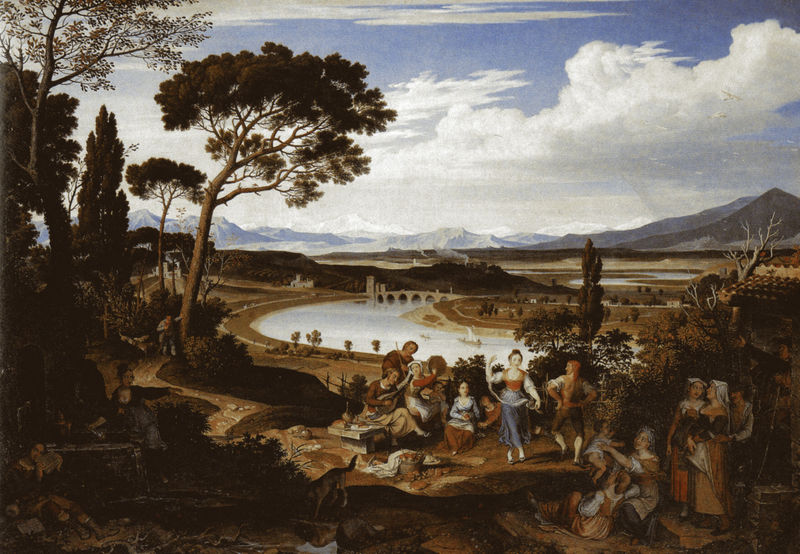
Titel: Tiberlandschaft mit fröhlichen Landleuten
Künstler: Joseph Anton Koch
Standort: Basel
Institution: Kunstmuseum
Schlagwörter: baum, berg, blau, blätter, dunkel, gemälde, gruppe, himmel, laub, mann, schatten, wasser, weiß, wolken, bäume, fluss, frauen, grün, landschaft, menschen, ocker, sitzen, stadt, teich, ufer, äste, braun, frau, grau, hell, hintergrund, kleid, kleider, licht, männer, schwarz, gras, haus, hund, park, rot, schirm, schnee, weg, wiese, wolke, beige, fest, gesellschaft, tanz, feier, barock, stein, ast, ferne, horizont, natur, stamm, zweige, brücke, gewässer, boden, decke, familie, kind, blatt, instrumente, musik, musiker, tanzen, tal, wald, anhöhe, bauern, brunnen, kinder, landleben, turm, garten, kopfbedeckung, schiffe, biegung, italien, süden, bäuerinnen, berge, gebirge, naiv, ausflug, idylle, pause, picknick, rast, platz, strom, essen, kopftuch, bögen, spiel, idyll, zypresse, lichtung, hauben, kontraste, rau, kiefer, geäst, rain, fröhlich, landpartie, pinien, pinie, arkadien, hirte, schäfer, tänzer, mäander, tiber, aquadukt, mittagessen, landarbeiter, tanzpaar, entblättert, horizon, bäumen, mädchenf, brückenkopf, dorfszene, imbiss, laublos, mittagsrast, personnen, seefluss, tarantella, wef, ohimmel, piqnic